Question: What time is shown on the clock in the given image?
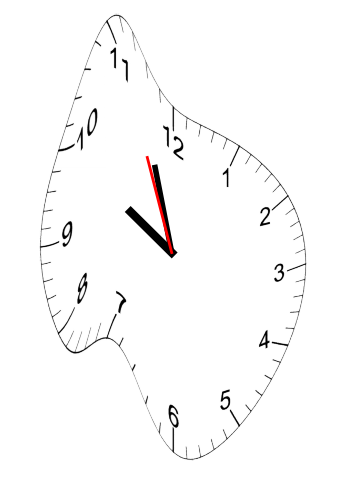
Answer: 09:56:56